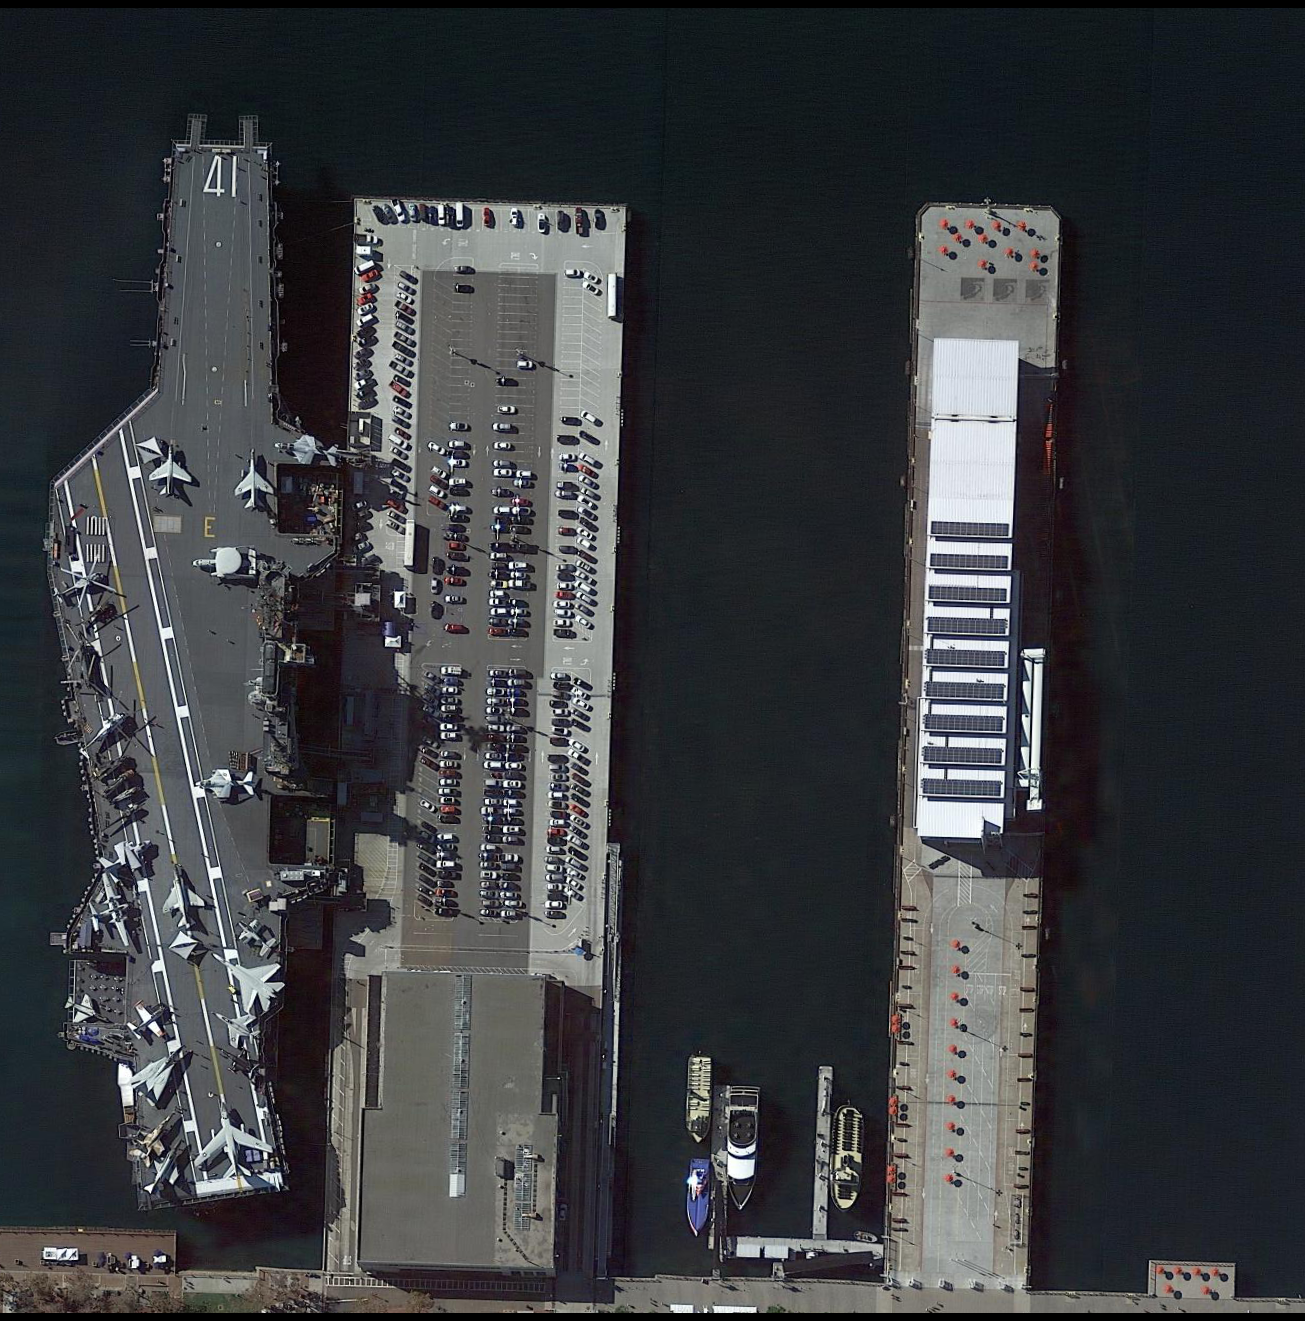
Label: Midway-class_aircraft_carrier